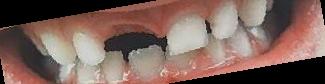
Condition: hypodontia